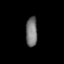
Tissue: lung
Cell type: Epithelial cells
Senescence score: 0.6815
Nuclear area (px): 334
Mean DAPI intensity: 118.605